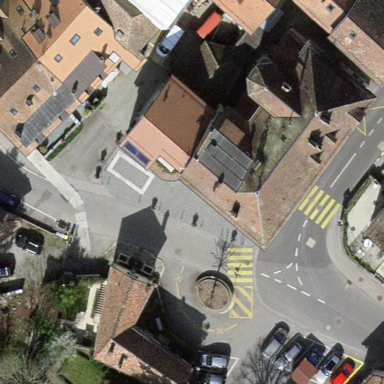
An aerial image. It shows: Civic building that serves as town hall.